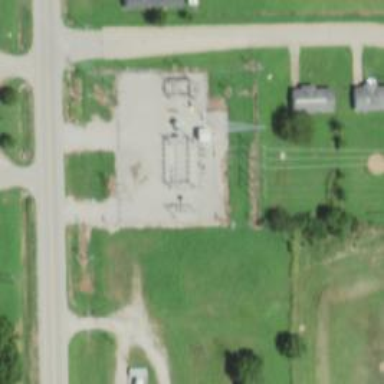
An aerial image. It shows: Distribution substation surrounded by fence.